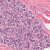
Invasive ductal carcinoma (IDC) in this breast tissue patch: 0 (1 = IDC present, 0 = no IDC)